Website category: university
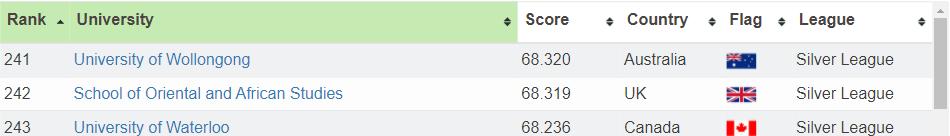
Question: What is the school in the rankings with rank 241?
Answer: University of Wollongong

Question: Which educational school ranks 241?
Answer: University of Wollongong

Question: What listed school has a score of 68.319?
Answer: School of Oriental and African Studies

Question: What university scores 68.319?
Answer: School of Oriental and African Studies

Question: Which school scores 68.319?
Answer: School of Oriental and African Studies

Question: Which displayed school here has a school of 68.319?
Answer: School of Oriental and African Studies

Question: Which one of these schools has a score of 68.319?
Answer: School of Oriental and African Studies

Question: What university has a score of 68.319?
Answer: School of Oriental and African Studies

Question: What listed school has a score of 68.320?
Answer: University of Wollongong

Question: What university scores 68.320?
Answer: University of Wollongong

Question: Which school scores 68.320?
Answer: University of Wollongong

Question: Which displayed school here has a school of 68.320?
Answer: University of Wollongong

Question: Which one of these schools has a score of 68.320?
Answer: University of Wollongong

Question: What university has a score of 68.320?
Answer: University of Wollongong

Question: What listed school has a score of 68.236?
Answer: University of Waterloo

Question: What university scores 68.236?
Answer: University of Waterloo

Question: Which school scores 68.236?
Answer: University of Waterloo

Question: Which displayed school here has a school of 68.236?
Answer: University of Waterloo

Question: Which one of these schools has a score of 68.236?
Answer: University of Waterloo

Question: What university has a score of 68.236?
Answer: University of Waterloo

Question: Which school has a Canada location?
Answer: University of Waterloo

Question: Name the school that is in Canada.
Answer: University of Waterloo

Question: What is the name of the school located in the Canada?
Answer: University of Waterloo

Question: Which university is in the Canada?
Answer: University of Waterloo

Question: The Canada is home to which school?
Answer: University of Waterloo

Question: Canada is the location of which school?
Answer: University of Waterloo

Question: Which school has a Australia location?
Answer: University of Wollongong

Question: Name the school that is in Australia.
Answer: University of Wollongong

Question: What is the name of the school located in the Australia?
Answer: University of Wollongong

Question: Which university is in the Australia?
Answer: University of Wollongong

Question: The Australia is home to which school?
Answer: University of Wollongong

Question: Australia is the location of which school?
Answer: University of Wollongong

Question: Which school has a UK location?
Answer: School of Oriental and African Studies

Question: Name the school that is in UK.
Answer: School of Oriental and African Studies

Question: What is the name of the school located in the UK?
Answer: School of Oriental and African Studies

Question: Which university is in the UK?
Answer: School of Oriental and African Studies

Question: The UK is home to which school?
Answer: School of Oriental and African Studies

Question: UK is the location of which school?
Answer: School of Oriental and African Studies